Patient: sex M, age 74
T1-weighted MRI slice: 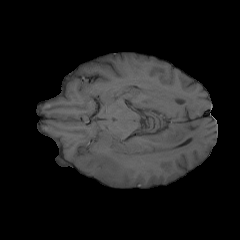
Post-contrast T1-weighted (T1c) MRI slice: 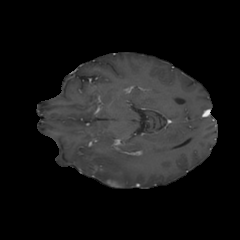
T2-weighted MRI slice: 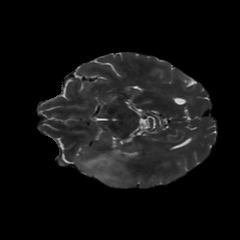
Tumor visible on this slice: yes
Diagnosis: Astrocytoma, IDH-wildtype
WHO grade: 3